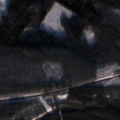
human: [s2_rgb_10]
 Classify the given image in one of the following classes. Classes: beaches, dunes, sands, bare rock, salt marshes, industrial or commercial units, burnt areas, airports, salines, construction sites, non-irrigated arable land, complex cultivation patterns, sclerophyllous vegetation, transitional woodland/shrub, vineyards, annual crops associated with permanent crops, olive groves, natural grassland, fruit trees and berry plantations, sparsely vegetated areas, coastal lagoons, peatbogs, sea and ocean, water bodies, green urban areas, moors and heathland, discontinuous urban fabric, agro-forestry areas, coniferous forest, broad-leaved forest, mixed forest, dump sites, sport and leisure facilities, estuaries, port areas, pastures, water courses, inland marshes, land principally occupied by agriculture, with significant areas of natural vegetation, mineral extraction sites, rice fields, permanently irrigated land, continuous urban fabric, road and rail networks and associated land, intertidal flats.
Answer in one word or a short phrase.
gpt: coniferous forest, transitional woodland/shrub